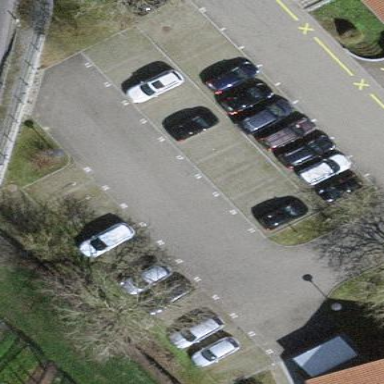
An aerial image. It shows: Parking area with asphalt surface.